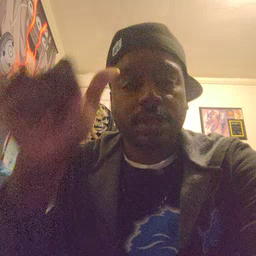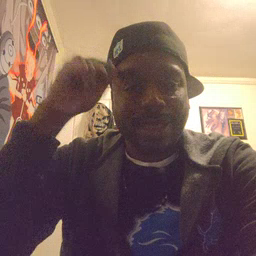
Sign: cow